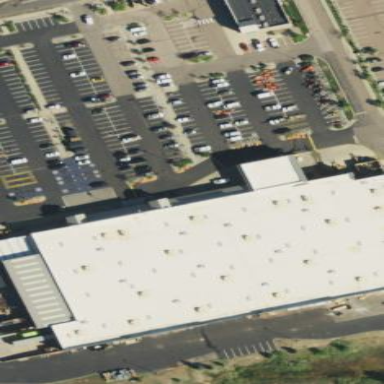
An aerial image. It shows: Retail building.